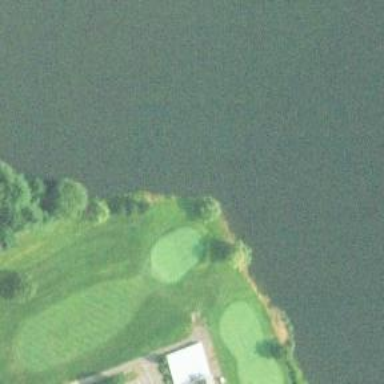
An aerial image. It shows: Golf hole.